Brain MRI, t2w sequence, axial 2D slice.
Patient: age 23, sex F, weight 90 kg, height 1.9 m
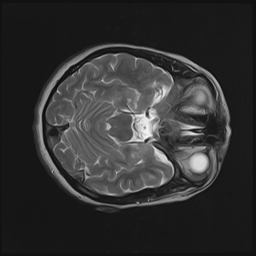